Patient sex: F
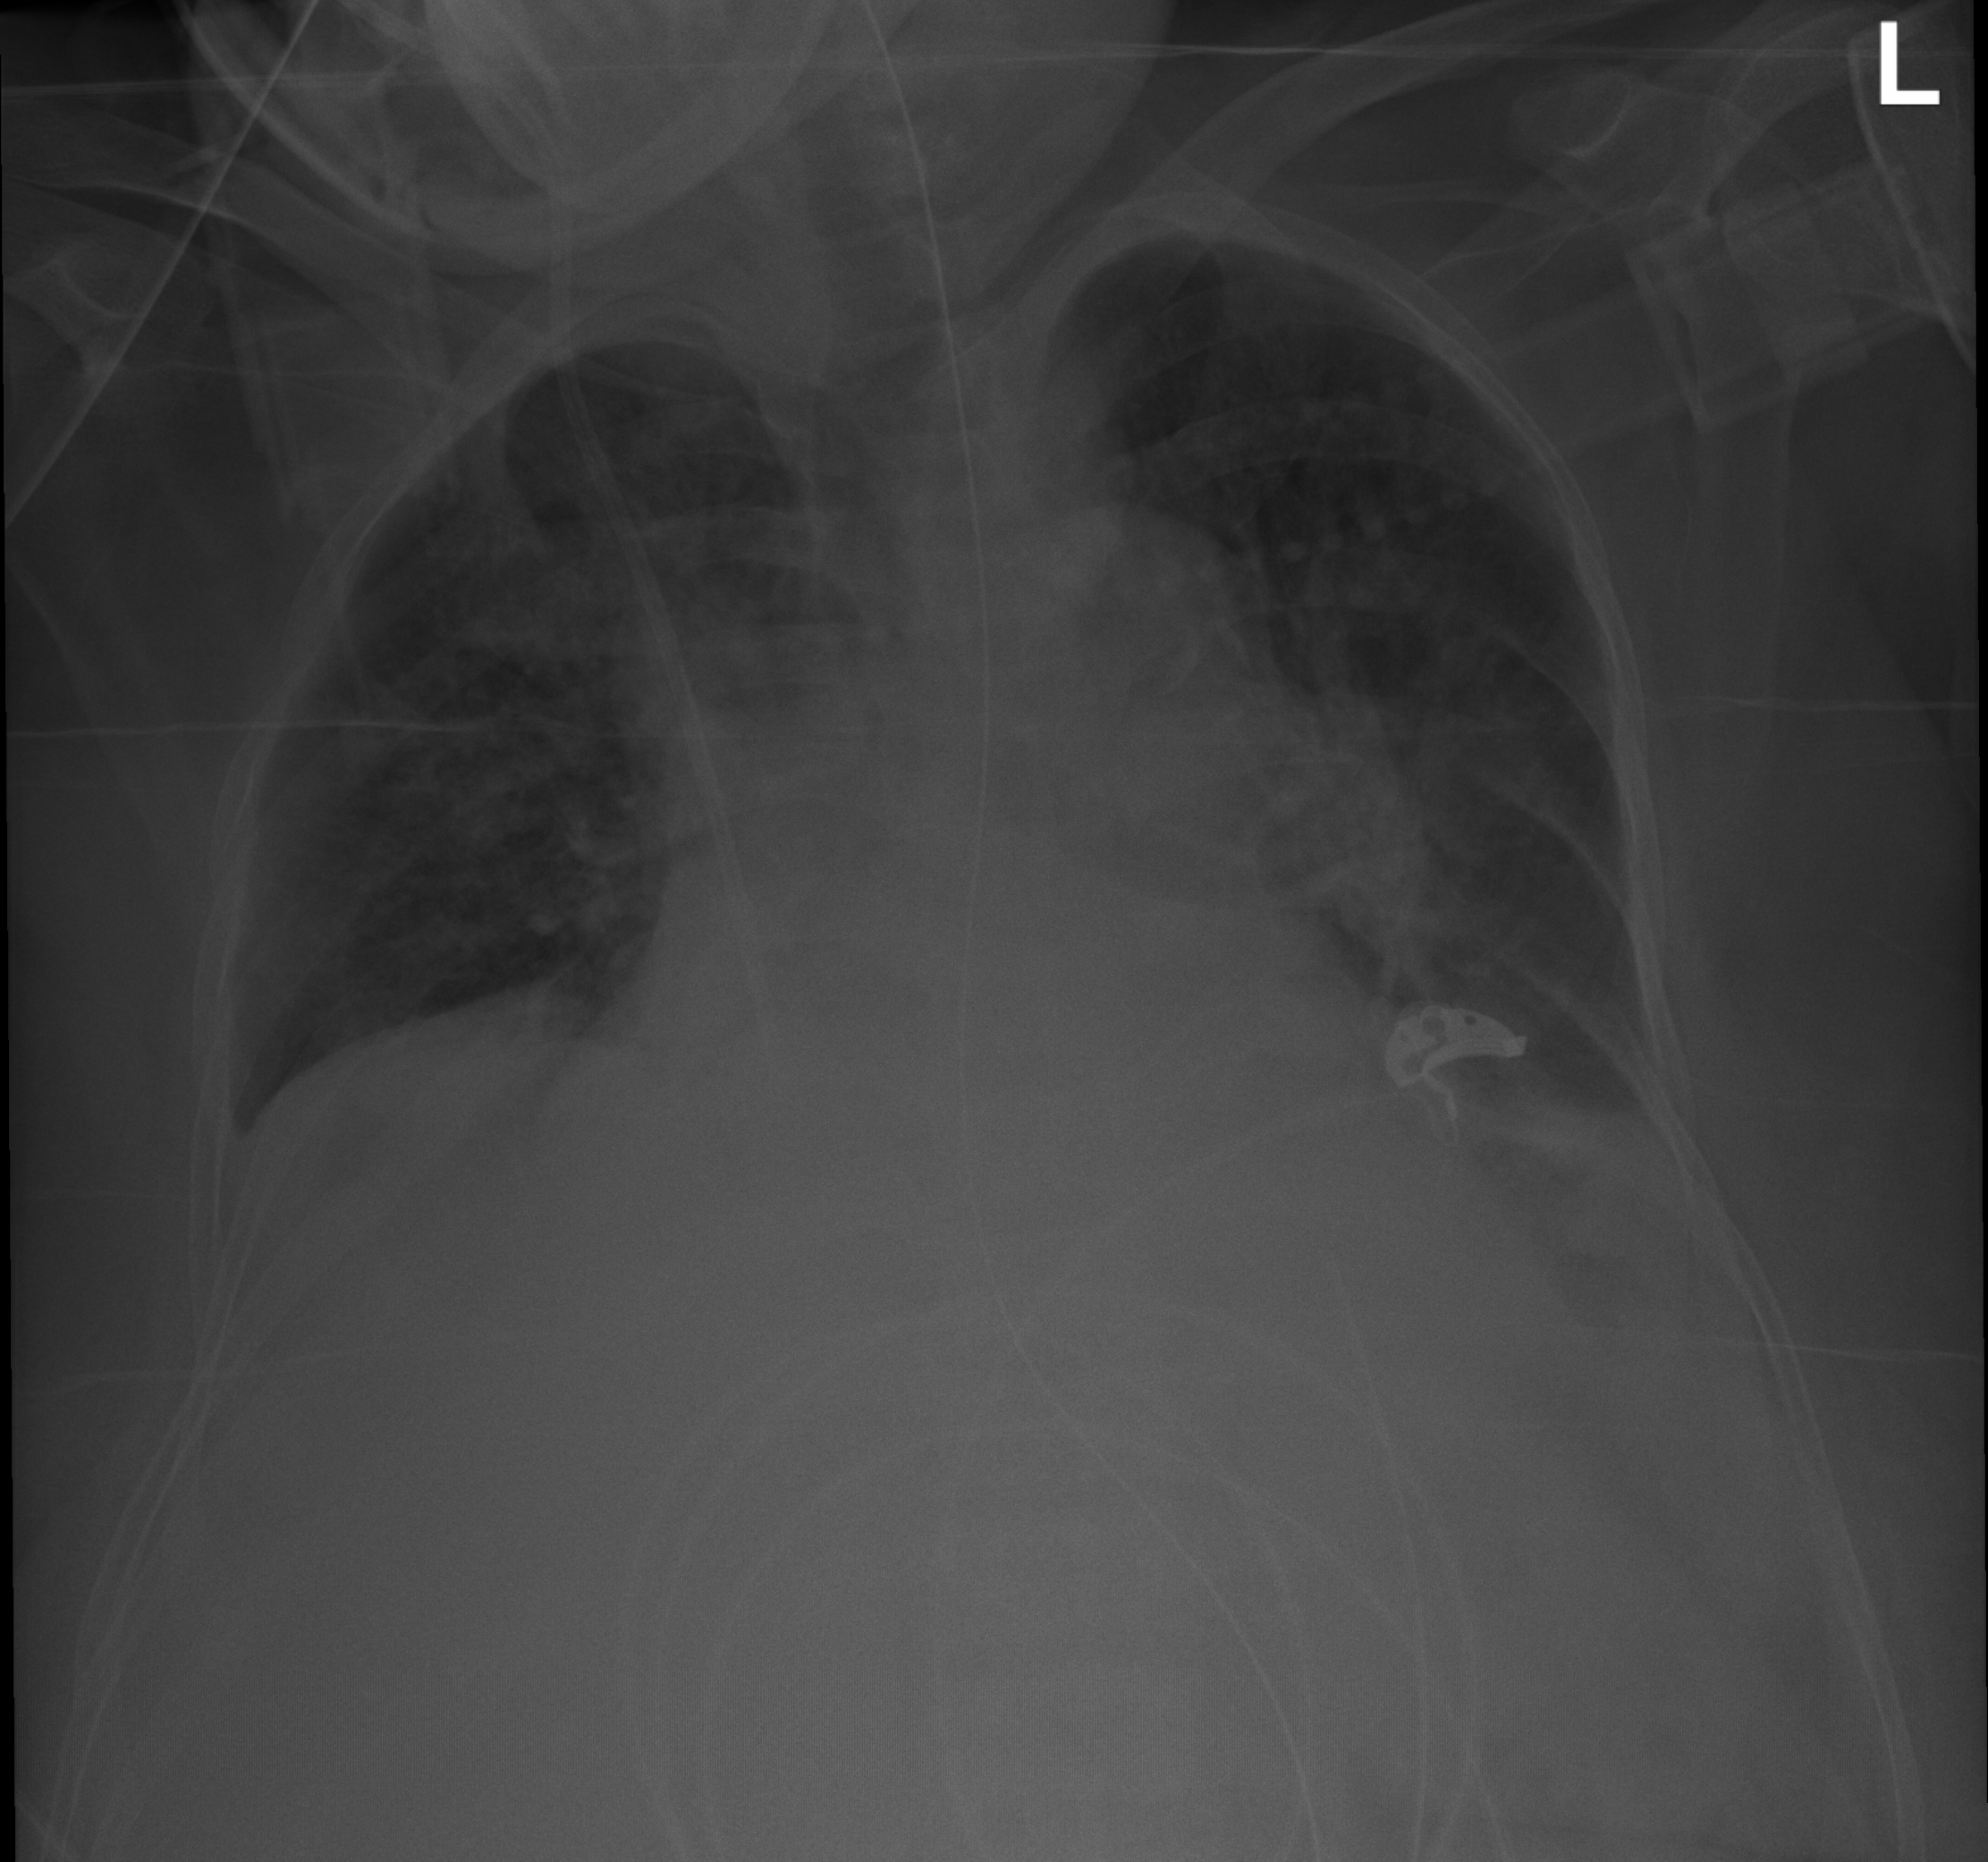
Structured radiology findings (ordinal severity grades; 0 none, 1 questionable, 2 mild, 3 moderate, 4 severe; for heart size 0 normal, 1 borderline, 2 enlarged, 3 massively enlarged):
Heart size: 2
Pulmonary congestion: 0
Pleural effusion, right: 2
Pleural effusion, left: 3
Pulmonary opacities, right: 0
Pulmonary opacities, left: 2
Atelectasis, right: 2
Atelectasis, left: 2